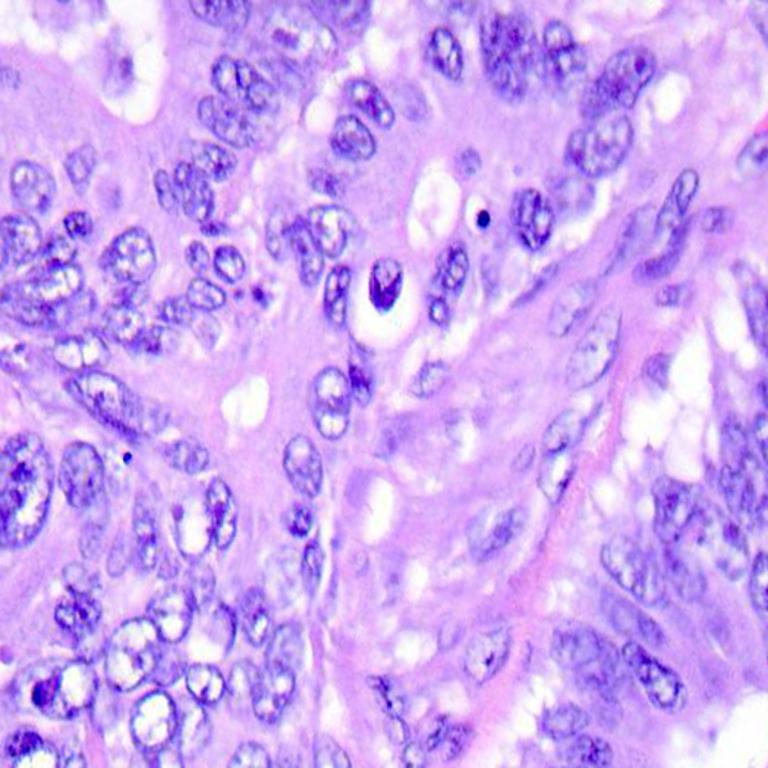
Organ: colon
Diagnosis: adenocarcinomas